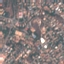
Land use / land cover: Residential